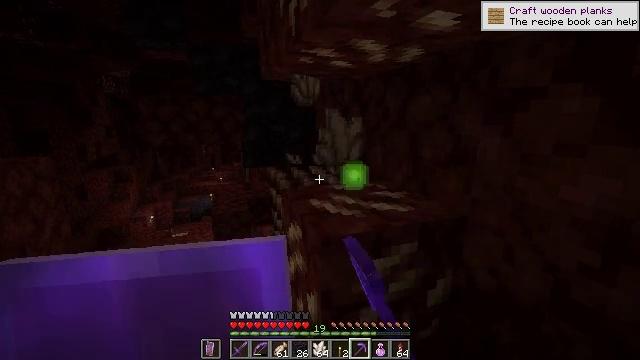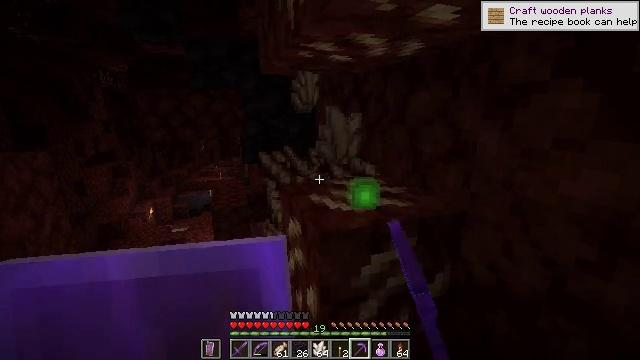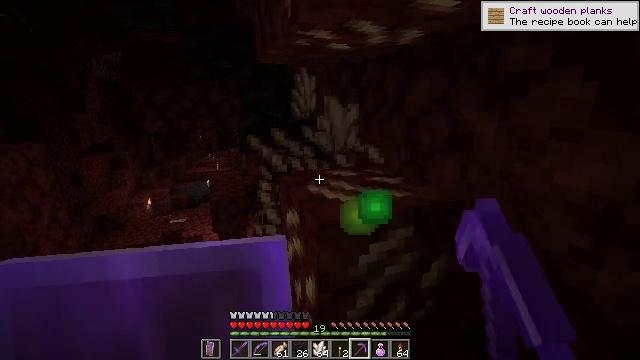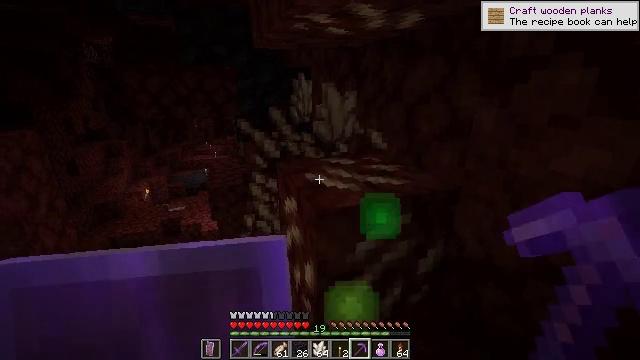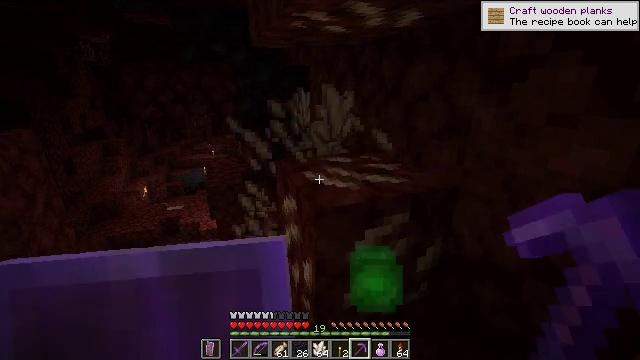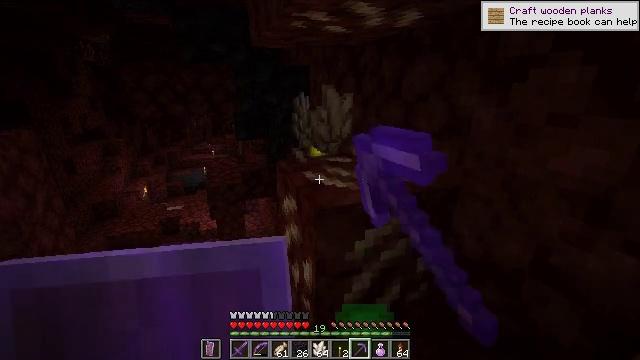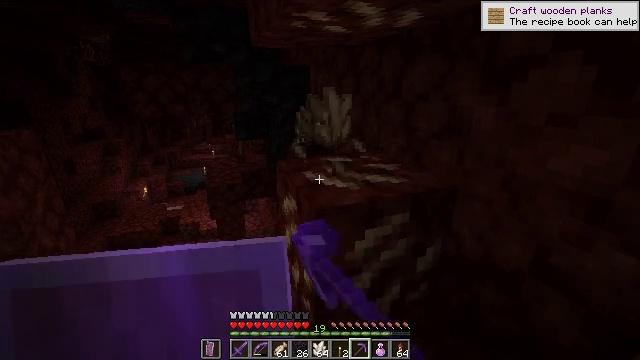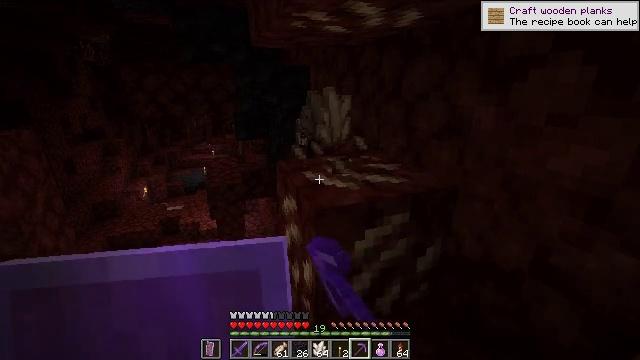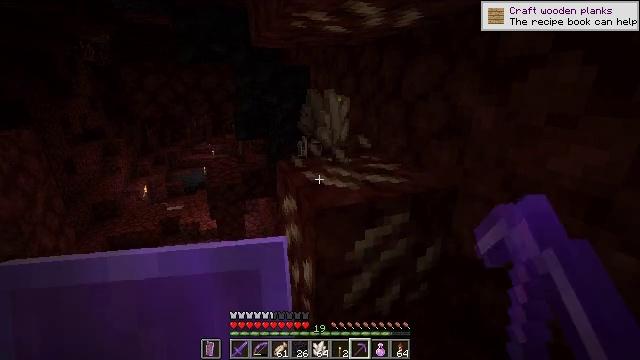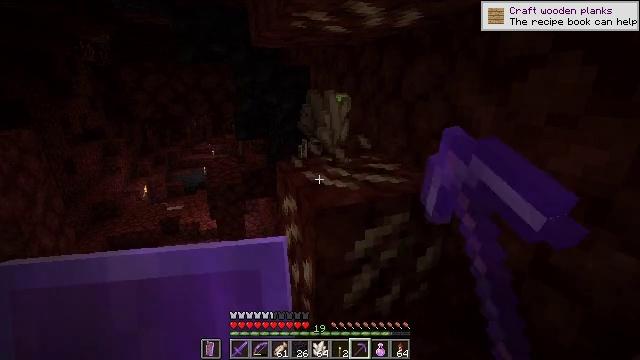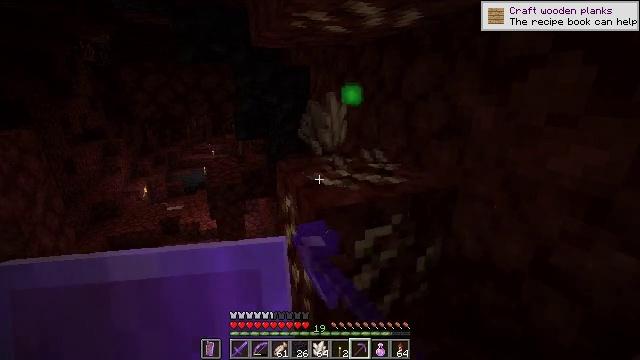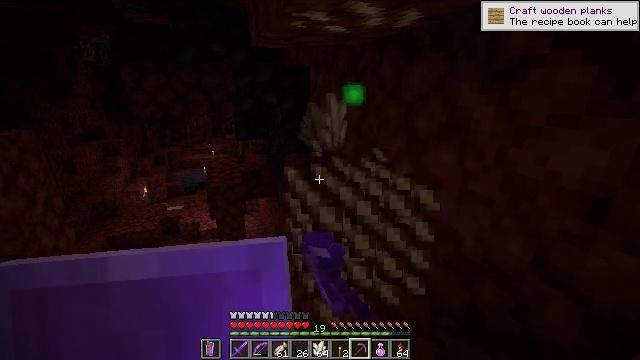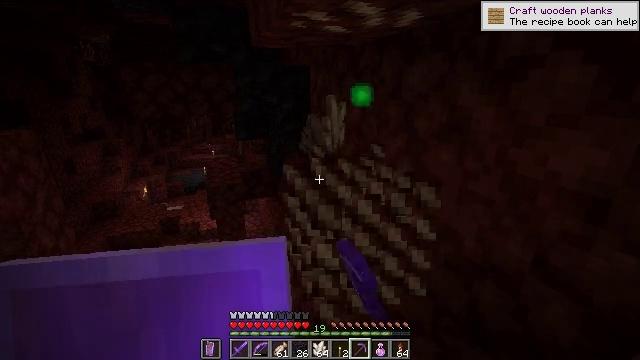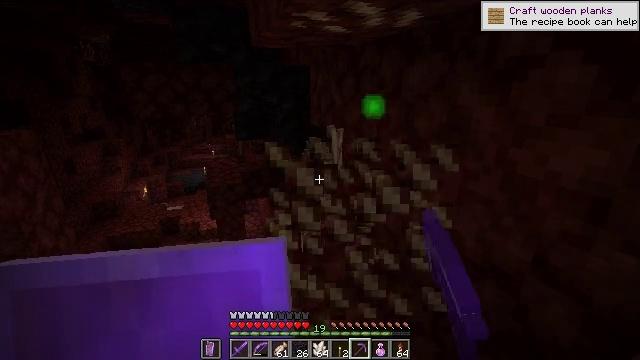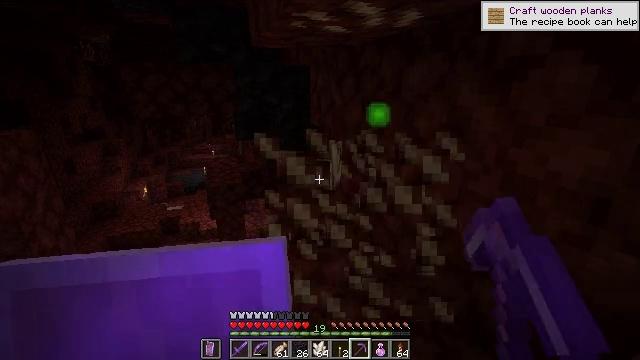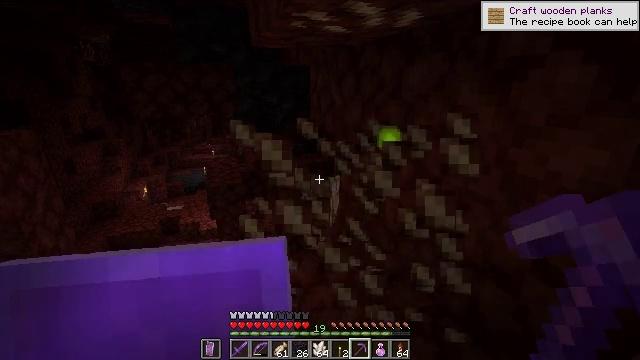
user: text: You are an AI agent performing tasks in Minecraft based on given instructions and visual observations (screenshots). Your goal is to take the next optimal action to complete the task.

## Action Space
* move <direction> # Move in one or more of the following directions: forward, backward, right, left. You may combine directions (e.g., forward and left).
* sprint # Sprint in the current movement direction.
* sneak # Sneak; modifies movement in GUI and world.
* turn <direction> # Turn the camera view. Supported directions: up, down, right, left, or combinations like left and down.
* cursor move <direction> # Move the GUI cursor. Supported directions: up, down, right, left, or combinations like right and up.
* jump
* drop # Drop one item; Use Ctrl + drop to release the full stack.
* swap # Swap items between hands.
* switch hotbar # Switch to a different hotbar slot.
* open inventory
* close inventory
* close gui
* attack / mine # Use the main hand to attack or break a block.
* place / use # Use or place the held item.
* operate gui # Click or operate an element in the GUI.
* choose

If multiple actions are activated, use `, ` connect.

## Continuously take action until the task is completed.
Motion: motion action
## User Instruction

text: Mine nether quartz ore in the Nether.
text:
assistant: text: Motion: turn down
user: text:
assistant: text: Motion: turn down
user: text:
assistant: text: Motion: turn down
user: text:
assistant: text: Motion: attack / mine
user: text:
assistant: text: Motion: attack / mine
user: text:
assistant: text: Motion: attack / mine
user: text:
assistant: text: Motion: attack / mine
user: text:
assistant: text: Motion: attack / mine
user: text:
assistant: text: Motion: attack / mine
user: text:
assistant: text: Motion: attack / mine
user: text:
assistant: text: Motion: attack / mine
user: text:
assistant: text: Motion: attack / mine
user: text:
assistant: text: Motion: attack / mine
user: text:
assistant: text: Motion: no_op
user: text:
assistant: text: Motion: no_op
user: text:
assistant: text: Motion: no_op
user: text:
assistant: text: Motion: no_op
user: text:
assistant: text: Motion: no_op
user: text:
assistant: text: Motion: no_op
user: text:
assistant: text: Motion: no_op
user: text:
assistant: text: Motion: no_op
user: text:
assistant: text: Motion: no_op
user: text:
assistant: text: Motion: no_op
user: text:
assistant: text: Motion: turn up
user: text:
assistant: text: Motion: no_op
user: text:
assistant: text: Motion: turn up
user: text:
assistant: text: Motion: turn up
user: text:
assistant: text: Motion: turn up
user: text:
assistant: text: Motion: turn right and up
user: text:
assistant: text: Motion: turn up